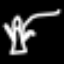
Label: angel